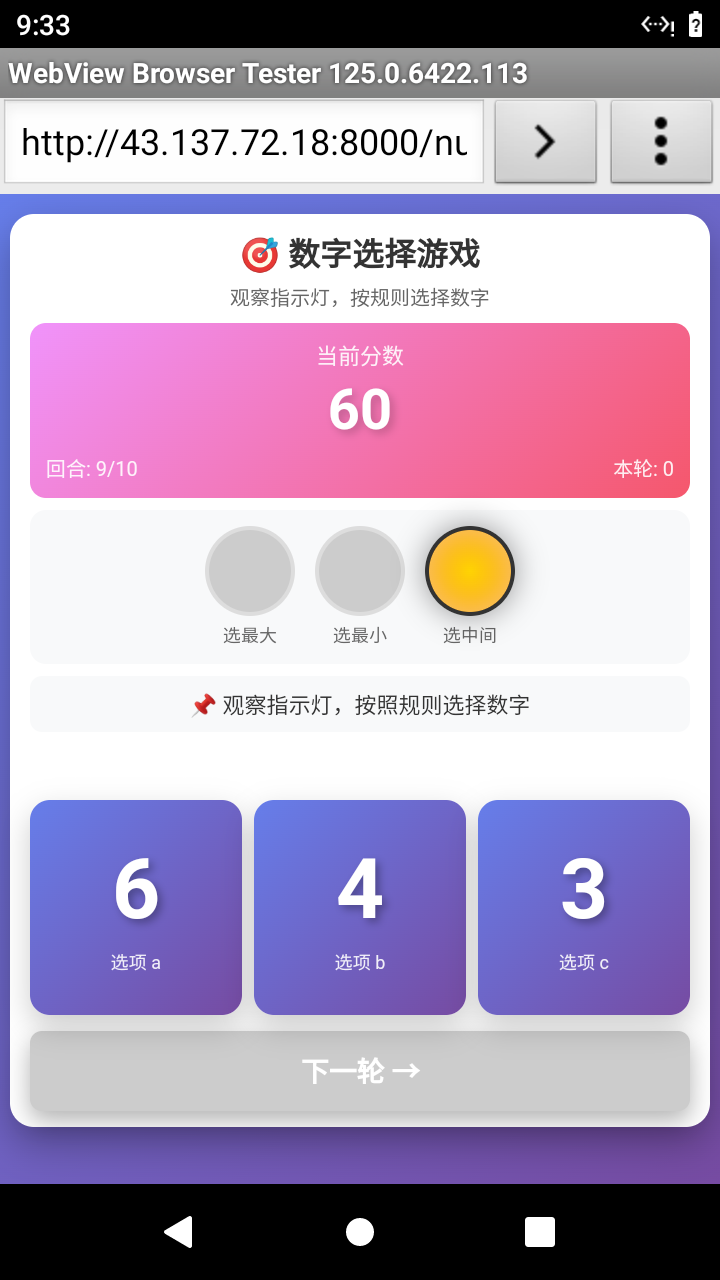

Select the correct number based on the traffic light color.
Answer: 1